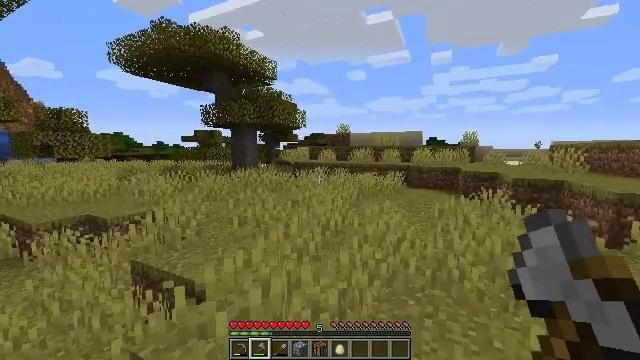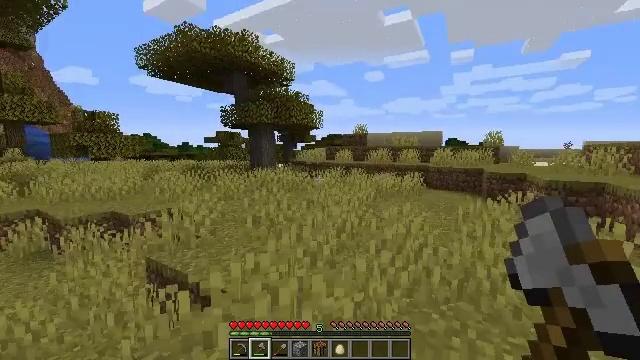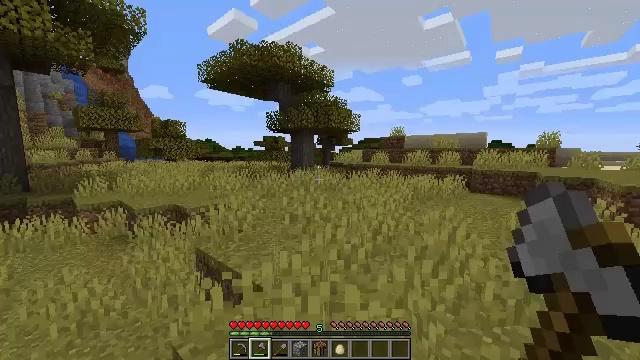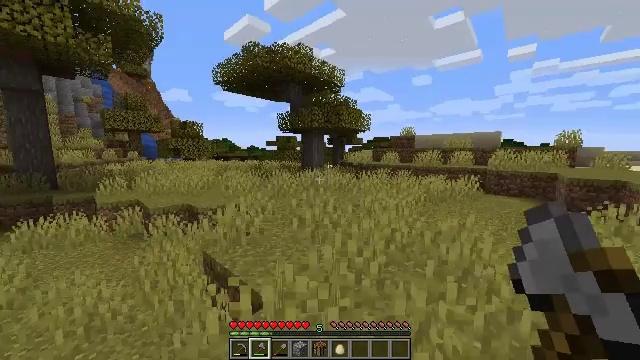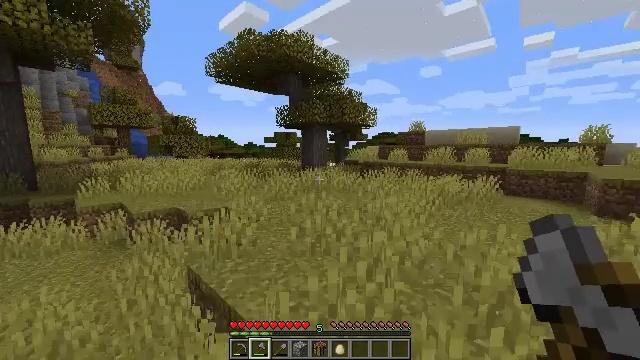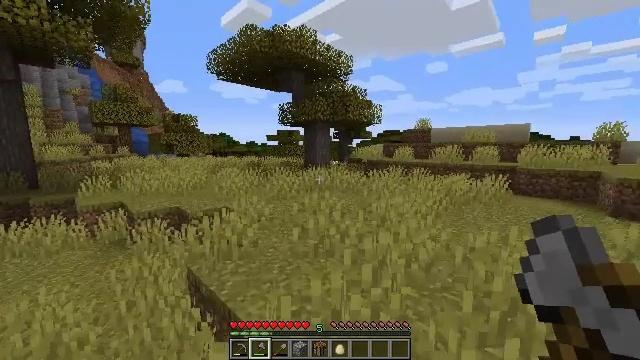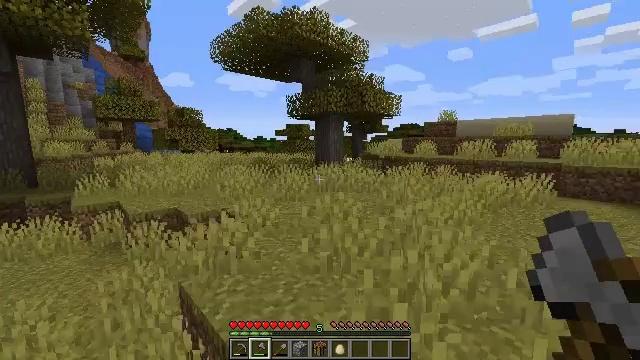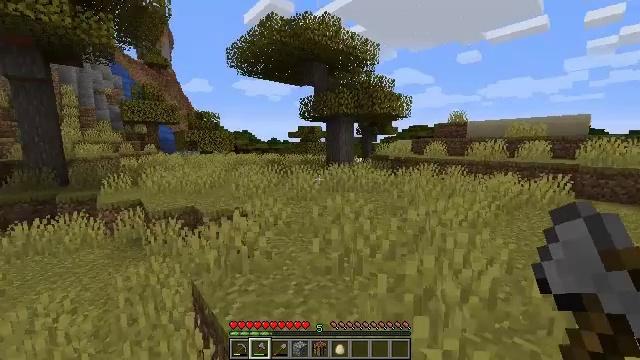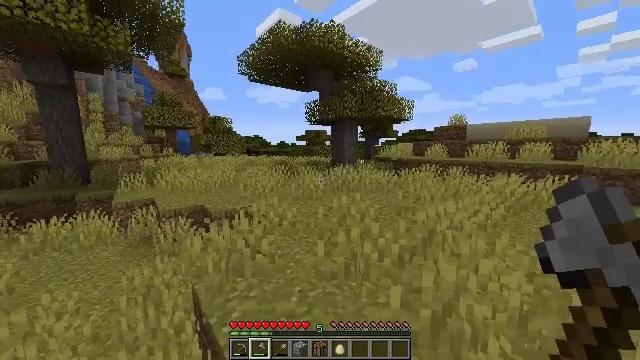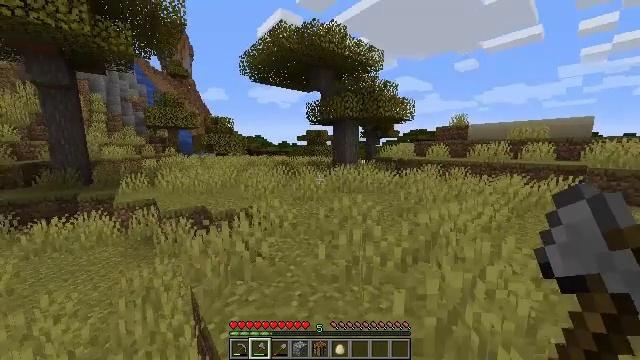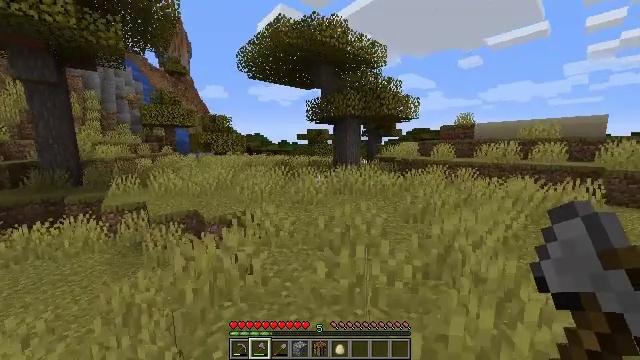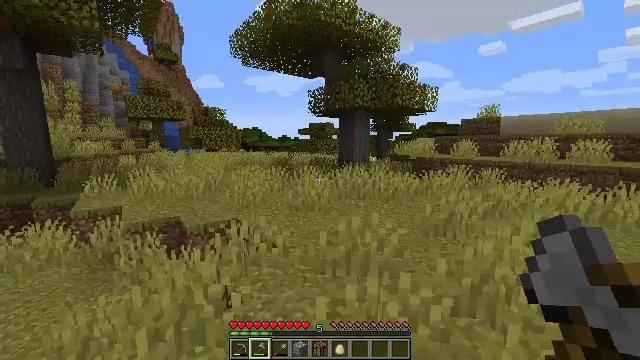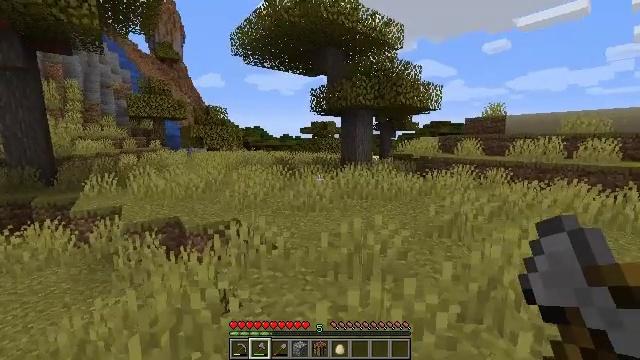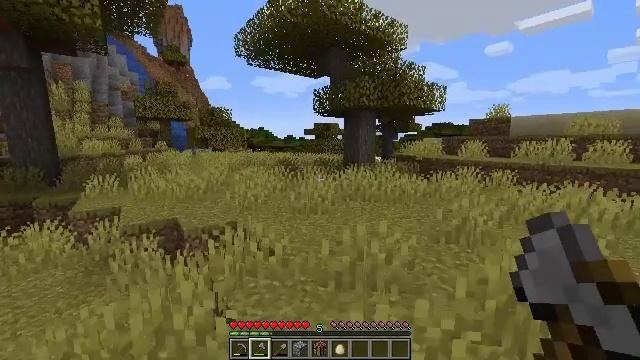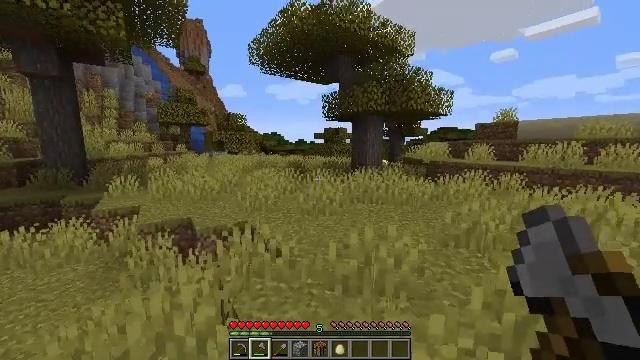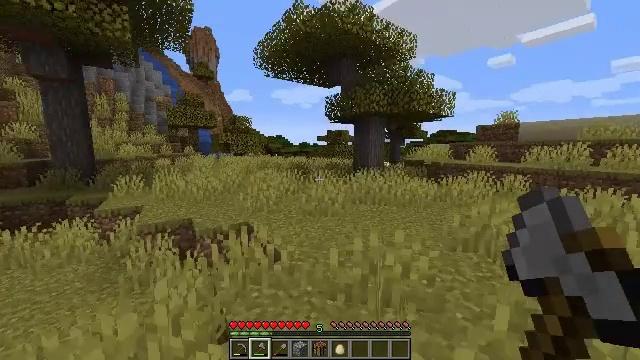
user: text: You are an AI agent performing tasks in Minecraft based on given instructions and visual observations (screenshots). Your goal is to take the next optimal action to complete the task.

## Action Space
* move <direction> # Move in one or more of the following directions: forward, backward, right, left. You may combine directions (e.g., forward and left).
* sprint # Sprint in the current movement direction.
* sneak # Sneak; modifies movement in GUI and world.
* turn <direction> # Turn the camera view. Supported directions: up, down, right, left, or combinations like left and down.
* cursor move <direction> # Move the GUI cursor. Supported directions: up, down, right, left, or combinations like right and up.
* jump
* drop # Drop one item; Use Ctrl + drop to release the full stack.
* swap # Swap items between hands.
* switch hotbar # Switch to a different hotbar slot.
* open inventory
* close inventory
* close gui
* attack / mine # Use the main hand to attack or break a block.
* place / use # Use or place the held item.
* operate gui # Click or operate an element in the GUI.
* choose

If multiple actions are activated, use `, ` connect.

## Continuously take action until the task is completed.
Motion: motion action
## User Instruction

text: Break the coarse dirt block.
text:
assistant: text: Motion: move forward, turn left
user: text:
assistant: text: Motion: move forward, turn left
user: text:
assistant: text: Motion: move forward, turn left
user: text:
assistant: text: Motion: move forward
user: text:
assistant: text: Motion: move forward
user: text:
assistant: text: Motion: move forward, turn left
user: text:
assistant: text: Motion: move forward, turn left
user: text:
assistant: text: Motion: move forward, turn left
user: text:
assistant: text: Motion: move forward
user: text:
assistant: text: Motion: move forward
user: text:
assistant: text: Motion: move forward
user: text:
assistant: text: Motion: move forward
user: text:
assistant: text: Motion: move forward
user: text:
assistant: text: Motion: move forward, turn left
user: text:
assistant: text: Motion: move forward
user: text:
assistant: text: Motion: move forward
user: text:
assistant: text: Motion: move forward
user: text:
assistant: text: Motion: move forward, turn left
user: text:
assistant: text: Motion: move forward, turn left
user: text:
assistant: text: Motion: move forward, turn left
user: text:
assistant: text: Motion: move forward, turn left
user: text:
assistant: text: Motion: move forward
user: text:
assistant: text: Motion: move forward
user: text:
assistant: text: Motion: move forward
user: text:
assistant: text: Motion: move forward
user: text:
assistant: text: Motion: move forward
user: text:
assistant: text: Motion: move forward
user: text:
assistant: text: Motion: move forward
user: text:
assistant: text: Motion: move forward
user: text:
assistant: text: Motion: move forward